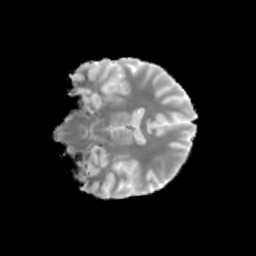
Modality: MD
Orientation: coronal
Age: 24
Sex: female
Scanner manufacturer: siemens
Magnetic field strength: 3 T
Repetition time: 3.23 s
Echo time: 0.0892 s